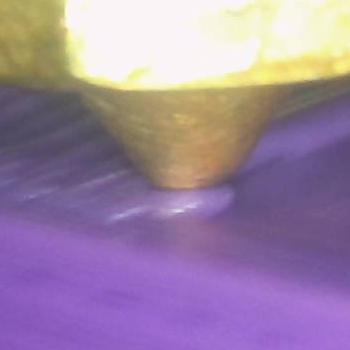
Flow rate: 265%